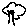
Label: tree